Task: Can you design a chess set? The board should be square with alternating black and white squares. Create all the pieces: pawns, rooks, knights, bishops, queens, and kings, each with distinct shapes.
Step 5120:
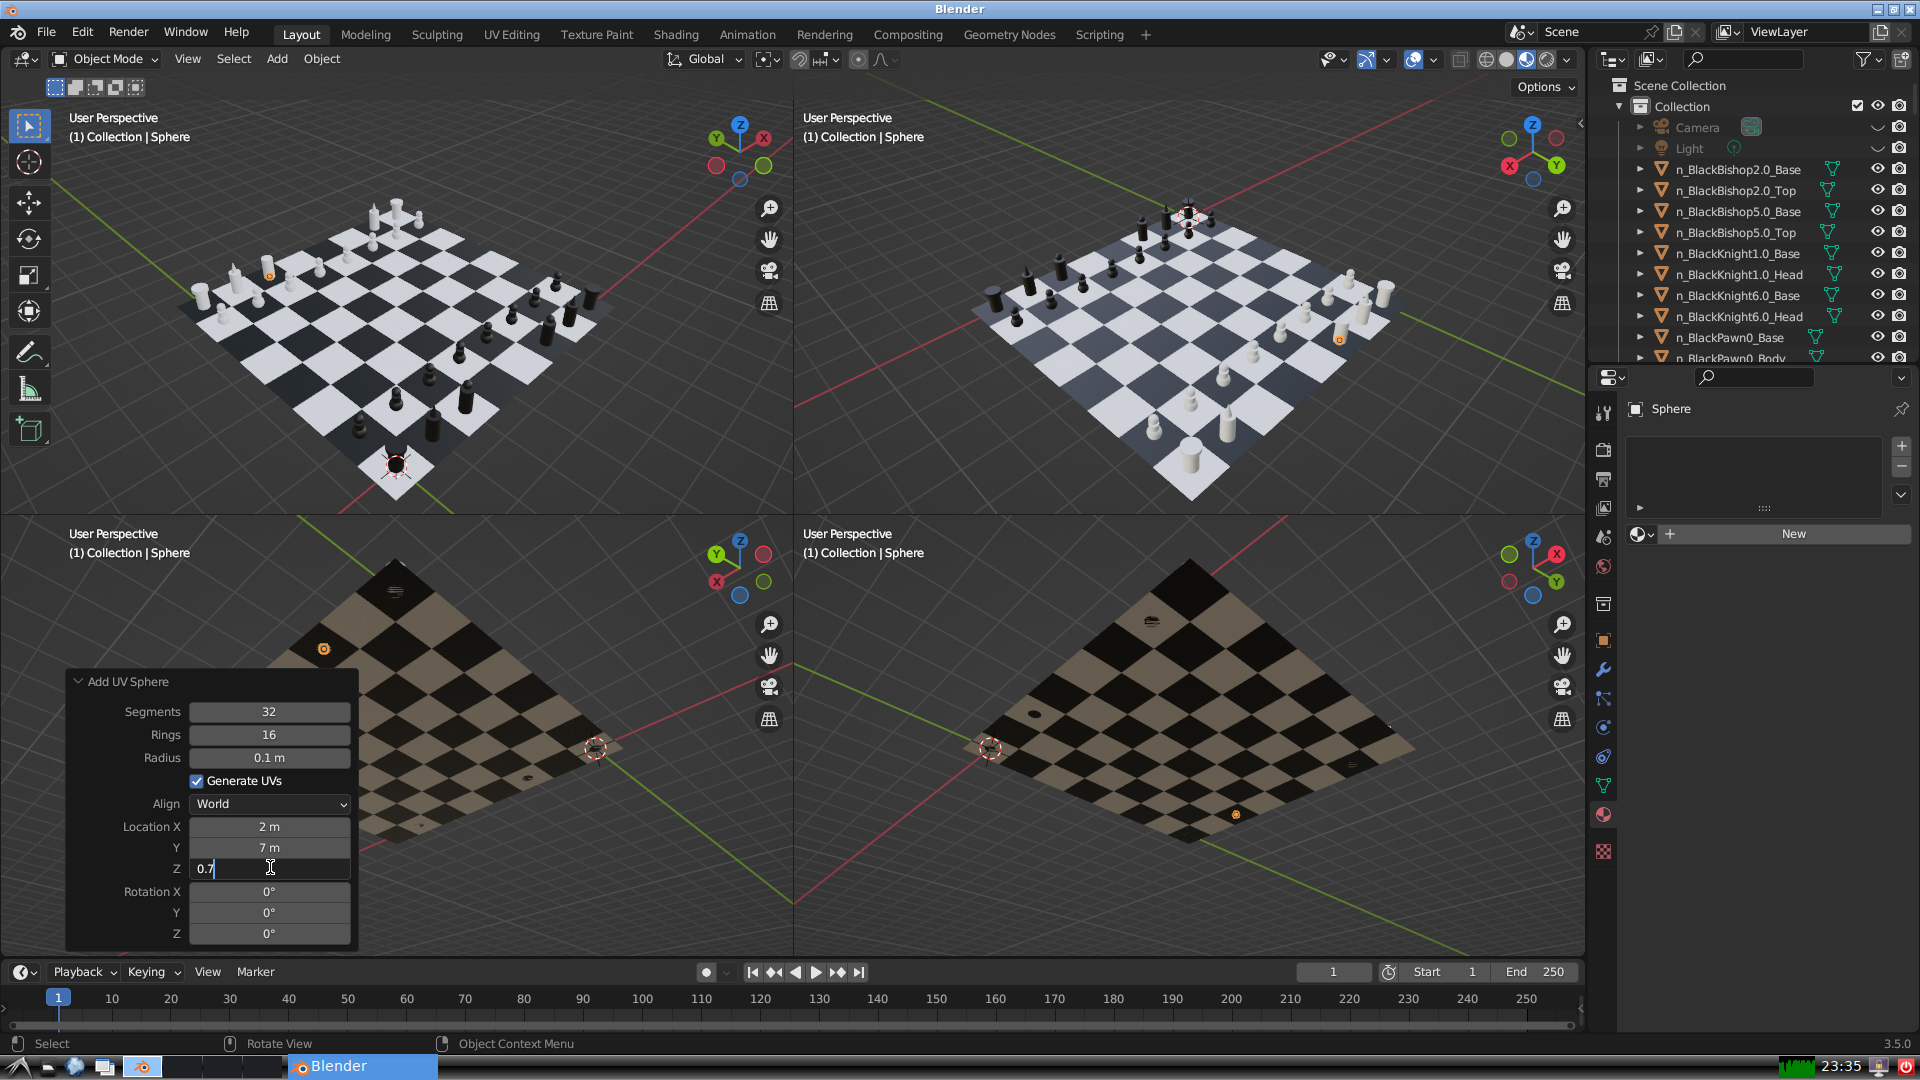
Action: {"key_press": ['Return']}